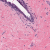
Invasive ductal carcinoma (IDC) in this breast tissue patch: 0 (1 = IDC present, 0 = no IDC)